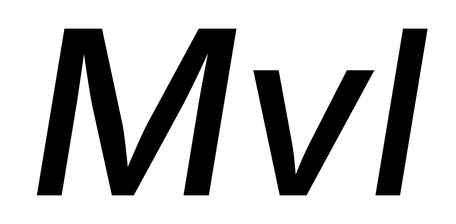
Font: Inter-Italic_Medium_Italic